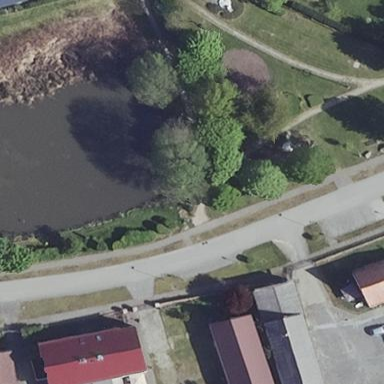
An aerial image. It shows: Village green area.